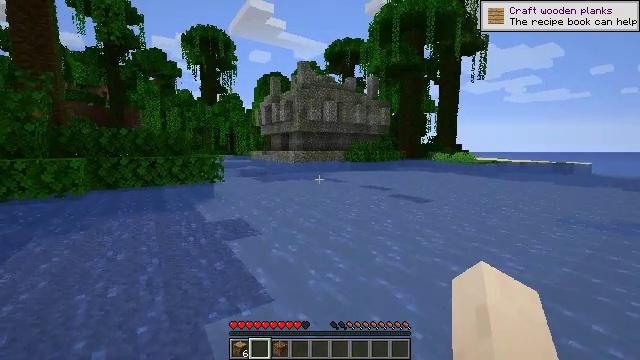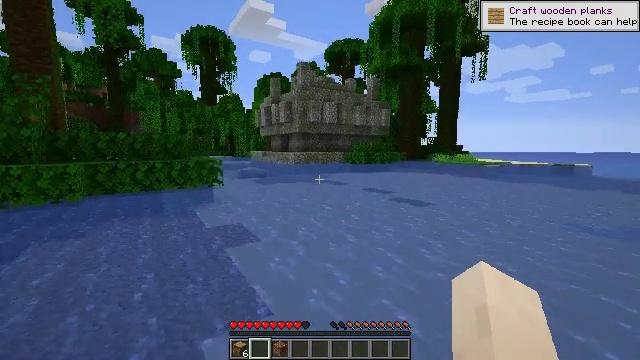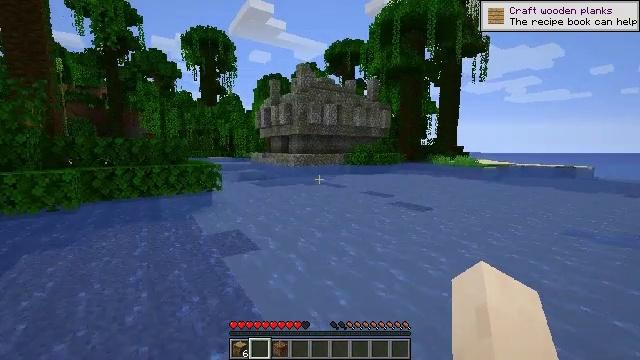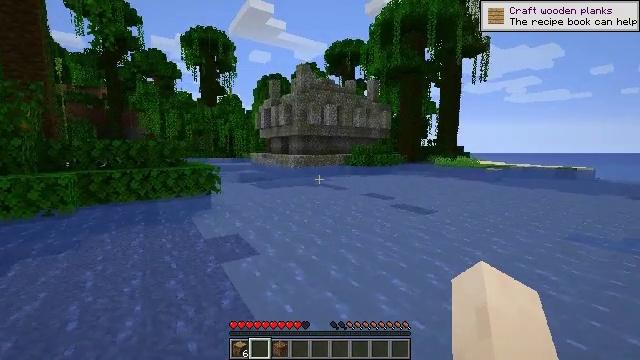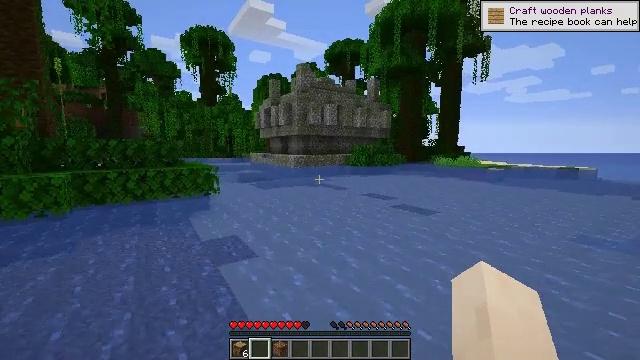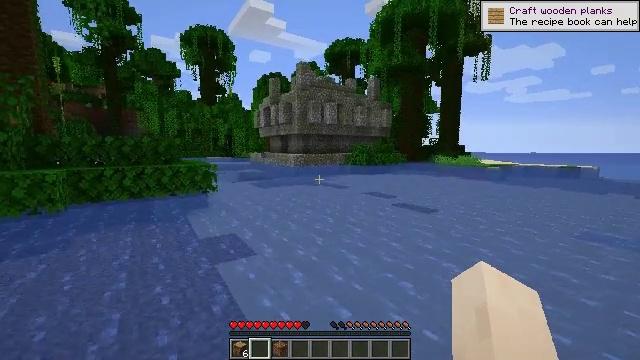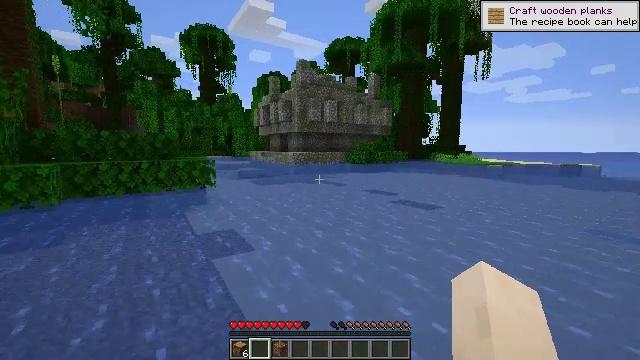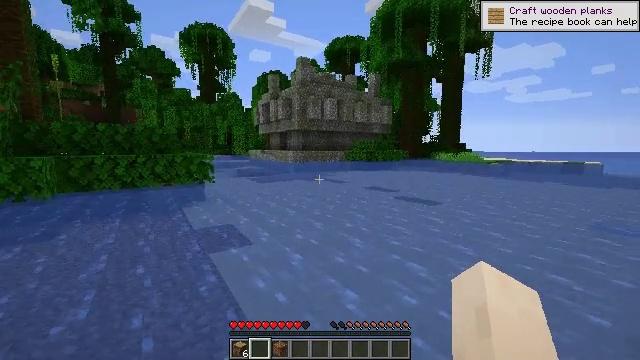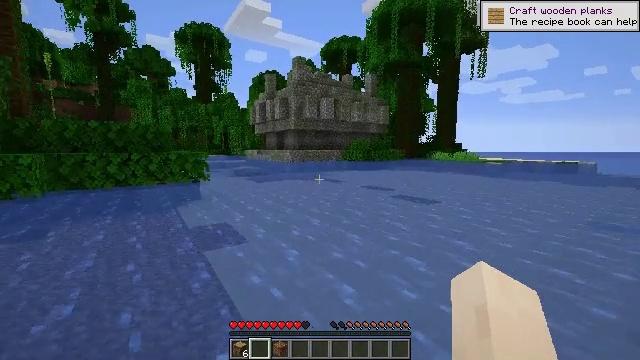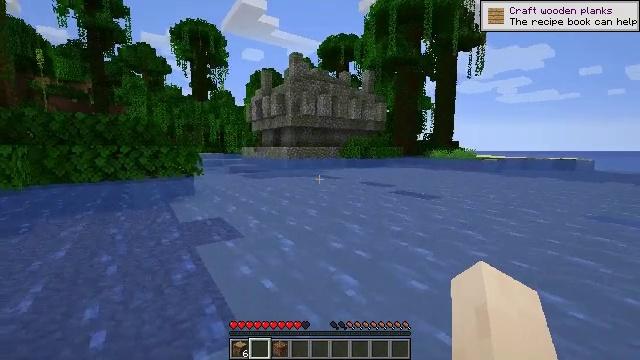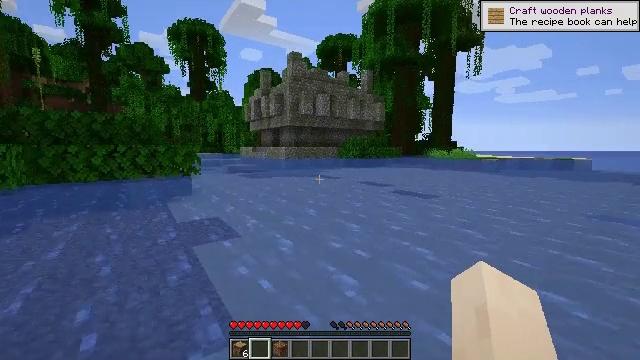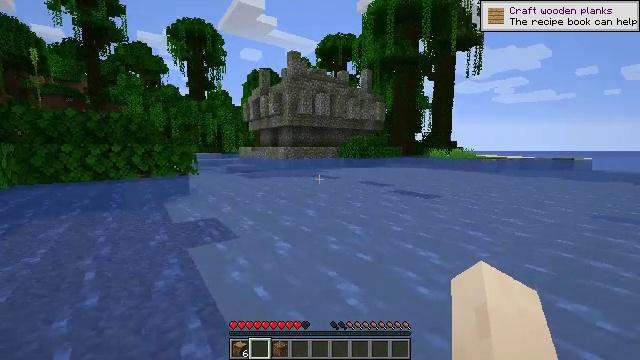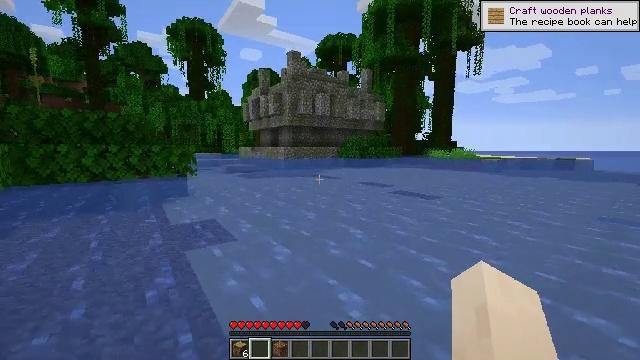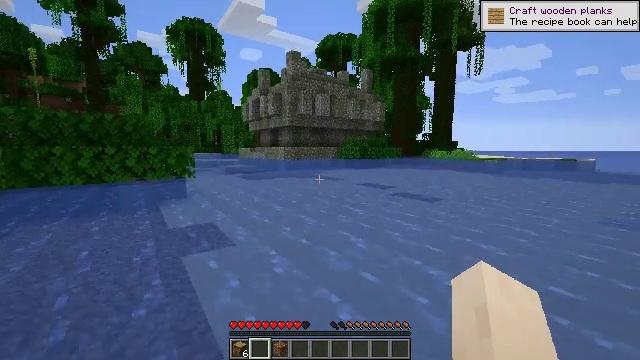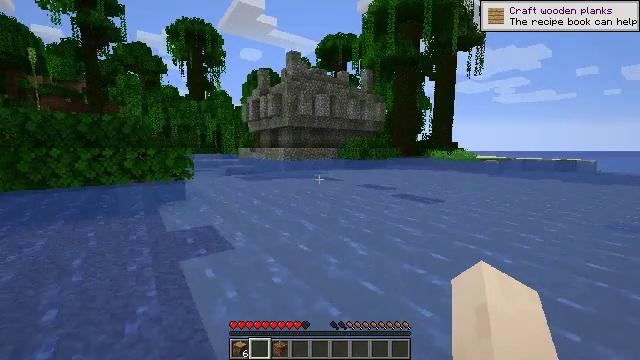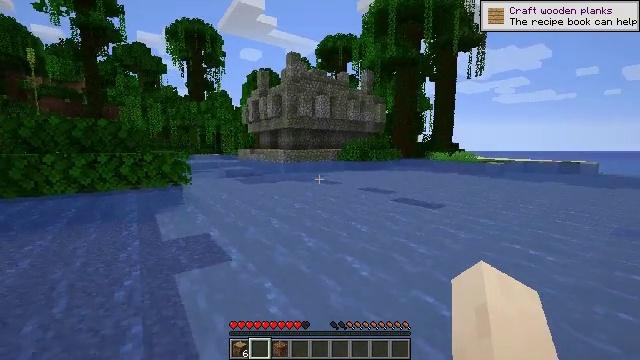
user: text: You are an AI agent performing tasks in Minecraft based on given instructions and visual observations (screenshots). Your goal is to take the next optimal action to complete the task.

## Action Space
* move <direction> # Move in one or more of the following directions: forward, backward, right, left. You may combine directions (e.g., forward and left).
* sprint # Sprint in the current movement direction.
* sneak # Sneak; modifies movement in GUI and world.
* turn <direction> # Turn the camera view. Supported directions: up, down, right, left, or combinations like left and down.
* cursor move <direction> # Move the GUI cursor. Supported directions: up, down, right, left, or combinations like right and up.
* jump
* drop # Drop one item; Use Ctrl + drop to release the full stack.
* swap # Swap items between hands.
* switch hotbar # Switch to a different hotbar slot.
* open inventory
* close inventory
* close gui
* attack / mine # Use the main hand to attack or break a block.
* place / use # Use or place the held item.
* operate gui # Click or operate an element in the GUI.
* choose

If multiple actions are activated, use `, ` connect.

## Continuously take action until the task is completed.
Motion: motion action
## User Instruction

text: Remove the tripwire from its position.
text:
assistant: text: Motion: move forward, jump
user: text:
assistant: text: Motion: move forward, jump
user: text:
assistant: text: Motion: move forward, jump
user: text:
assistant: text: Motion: move forward, jump
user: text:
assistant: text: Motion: move forward, jump
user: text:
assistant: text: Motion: move forward, jump
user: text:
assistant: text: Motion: move forward, jump
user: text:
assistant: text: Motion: move forward, jump
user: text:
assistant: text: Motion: move forward, jump
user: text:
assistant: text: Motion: move forward, jump
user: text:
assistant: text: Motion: move forward, jump
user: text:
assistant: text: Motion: move forward, jump
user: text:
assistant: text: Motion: move forward, jump
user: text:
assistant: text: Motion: move forward, jump
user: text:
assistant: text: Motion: move forward, jump
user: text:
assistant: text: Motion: move forward, jump
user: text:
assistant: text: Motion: move forward, jump
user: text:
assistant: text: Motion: move forward, jump
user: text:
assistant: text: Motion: move forward, jump
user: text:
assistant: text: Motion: move forward, jump
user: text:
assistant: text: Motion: move forward, jump
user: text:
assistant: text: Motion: move forward, jump
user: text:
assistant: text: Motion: move forward, jump
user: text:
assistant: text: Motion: move forward, jump
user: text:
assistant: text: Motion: move forward, jump
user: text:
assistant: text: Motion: move forward, jump
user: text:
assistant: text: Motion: move forward, jump
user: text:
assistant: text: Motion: move forward, jump
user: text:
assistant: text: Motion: move forward, jump
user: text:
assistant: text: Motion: move forward, jump